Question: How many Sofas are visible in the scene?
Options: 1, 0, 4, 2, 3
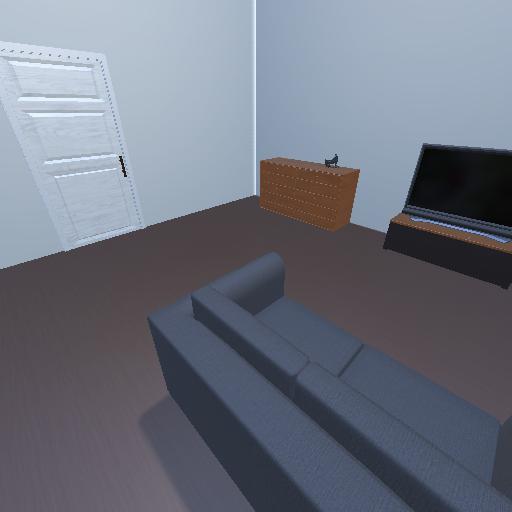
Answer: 1